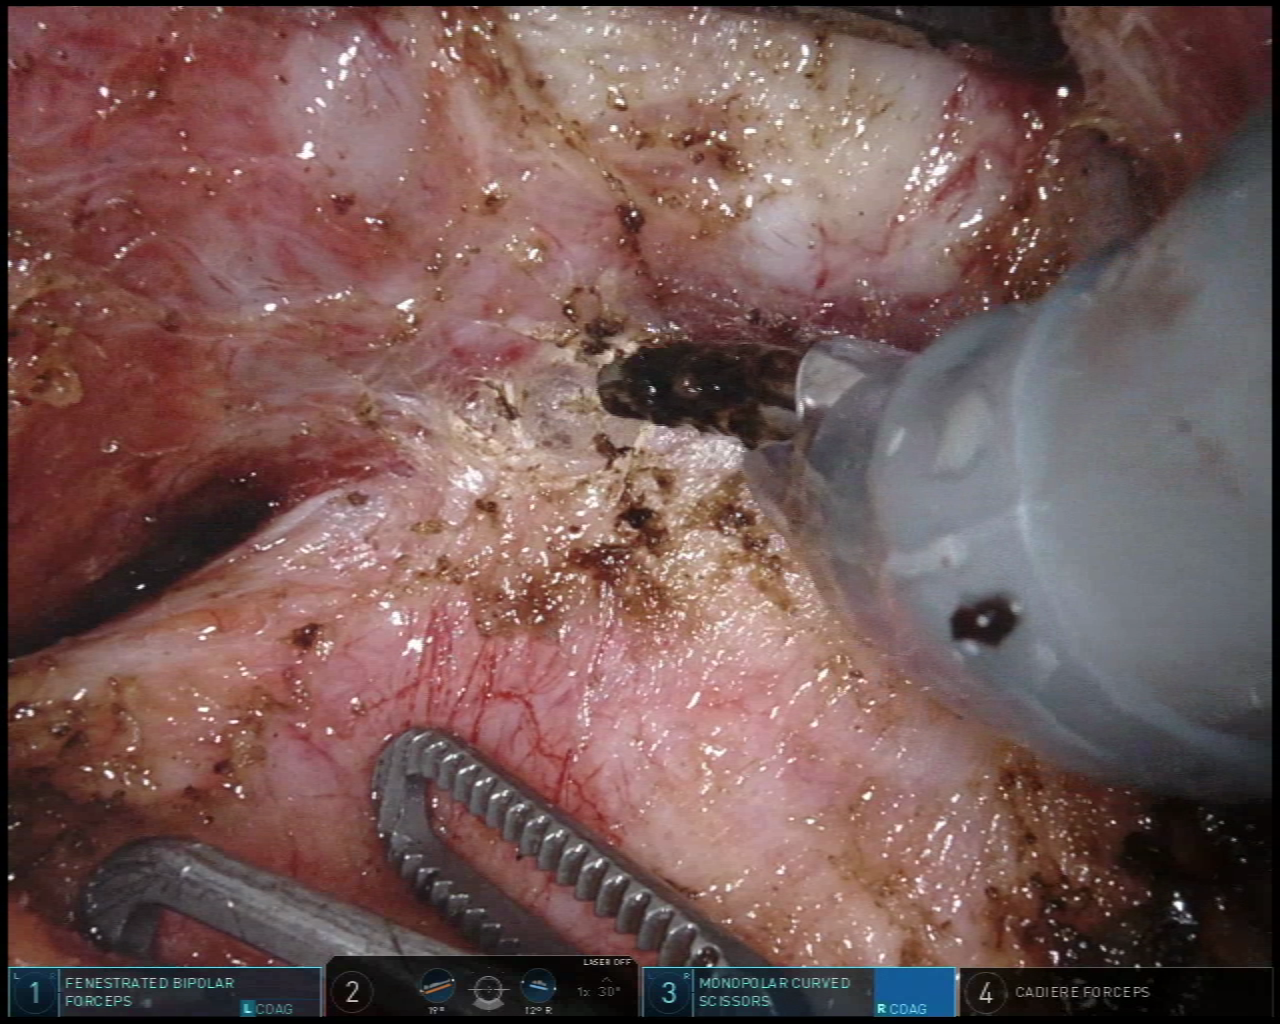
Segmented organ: vesicular_glands
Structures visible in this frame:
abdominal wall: no
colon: no
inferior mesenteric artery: no
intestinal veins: no
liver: no
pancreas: no
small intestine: no
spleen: no
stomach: no
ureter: no
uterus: no
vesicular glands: yes